Field crop: maize
Growth stage: 2
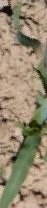
Species: maize